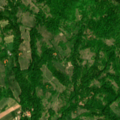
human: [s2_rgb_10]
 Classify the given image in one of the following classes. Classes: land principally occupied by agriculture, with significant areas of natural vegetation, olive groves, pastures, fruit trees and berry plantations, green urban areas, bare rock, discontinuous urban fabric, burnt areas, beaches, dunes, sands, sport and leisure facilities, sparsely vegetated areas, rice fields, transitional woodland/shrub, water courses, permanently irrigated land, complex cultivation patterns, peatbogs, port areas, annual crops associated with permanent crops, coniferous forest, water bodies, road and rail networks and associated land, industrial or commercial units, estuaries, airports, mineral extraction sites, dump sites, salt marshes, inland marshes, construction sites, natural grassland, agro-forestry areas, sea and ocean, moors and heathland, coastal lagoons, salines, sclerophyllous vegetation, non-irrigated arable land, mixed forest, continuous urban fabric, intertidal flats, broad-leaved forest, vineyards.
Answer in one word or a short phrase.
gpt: complex cultivation patterns, land principally occupied by agriculture, with significant areas of natural vegetation, broad-leaved forest, transitional woodland/shrub